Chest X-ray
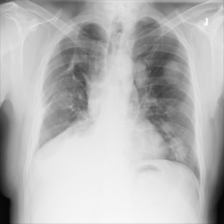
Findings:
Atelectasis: negative
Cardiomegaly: negative
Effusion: negative
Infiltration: negative
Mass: negative
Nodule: negative
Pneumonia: negative
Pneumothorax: negative
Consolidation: negative
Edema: negative
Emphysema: negative
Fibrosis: negative
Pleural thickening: negative
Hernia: negative